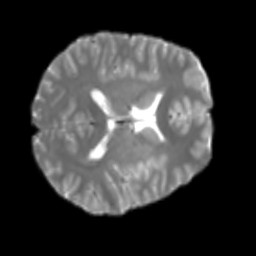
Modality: T2w
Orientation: axial
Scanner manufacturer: siemens
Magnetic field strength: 3 T
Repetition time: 4 s
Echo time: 0.0594 s